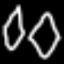
Label: diamond